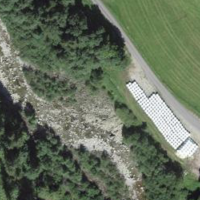
EUNIS habitat code: 55
Species observed at this site:
Tussilago farfara